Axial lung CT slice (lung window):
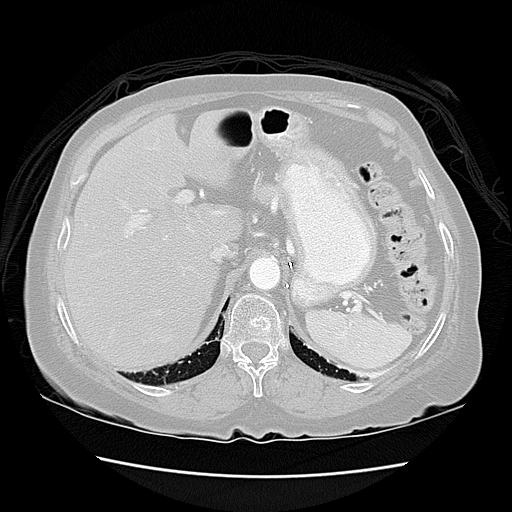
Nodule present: no